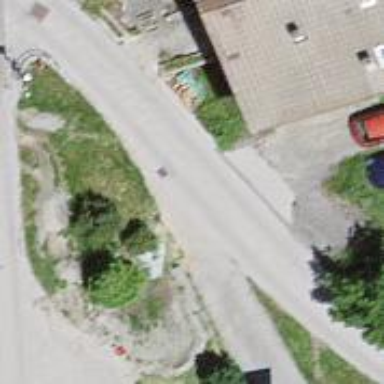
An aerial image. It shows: Residential road.